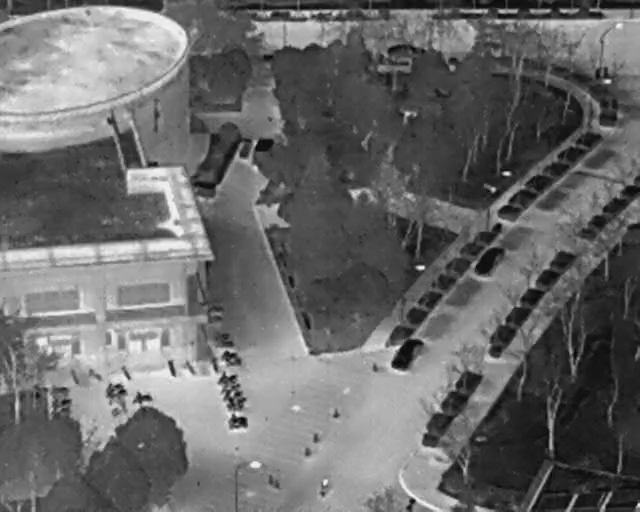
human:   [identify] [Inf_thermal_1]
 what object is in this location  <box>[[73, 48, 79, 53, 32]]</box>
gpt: <ref>1 medium car at the right</ref>

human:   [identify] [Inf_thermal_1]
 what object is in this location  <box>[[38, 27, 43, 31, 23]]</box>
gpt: <ref>1 small othervehicle at the top</ref>